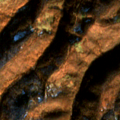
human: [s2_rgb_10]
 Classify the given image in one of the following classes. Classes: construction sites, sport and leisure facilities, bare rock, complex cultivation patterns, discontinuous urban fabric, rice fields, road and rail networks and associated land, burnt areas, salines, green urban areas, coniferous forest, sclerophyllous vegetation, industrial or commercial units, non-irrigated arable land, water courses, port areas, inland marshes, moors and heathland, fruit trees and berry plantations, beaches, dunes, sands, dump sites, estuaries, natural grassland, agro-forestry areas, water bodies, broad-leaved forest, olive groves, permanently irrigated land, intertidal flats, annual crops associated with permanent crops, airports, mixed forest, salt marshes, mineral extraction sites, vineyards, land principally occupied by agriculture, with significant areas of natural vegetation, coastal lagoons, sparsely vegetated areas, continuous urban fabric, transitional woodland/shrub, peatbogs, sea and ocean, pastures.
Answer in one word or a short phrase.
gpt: land principally occupied by agriculture, with significant areas of natural vegetation, broad-leaved forest, transitional woodland/shrub